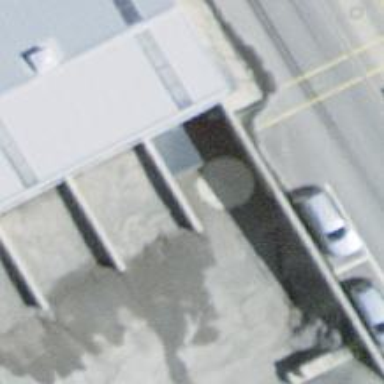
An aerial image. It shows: Wall barrier.